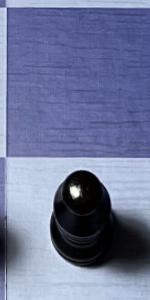
Label: Bishop_Black